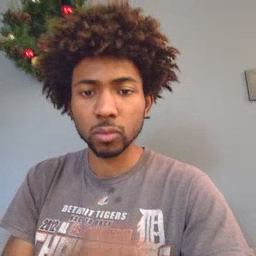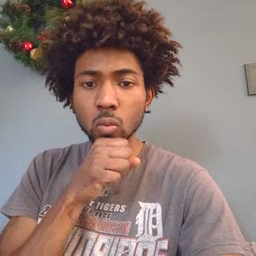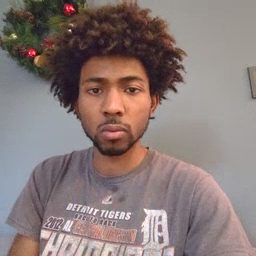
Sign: orange